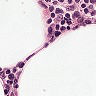
Metastatic tissue present: no